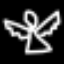
Label: angel